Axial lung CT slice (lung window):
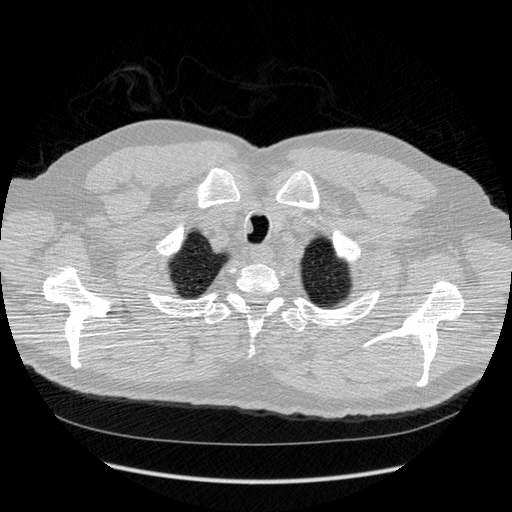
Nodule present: no